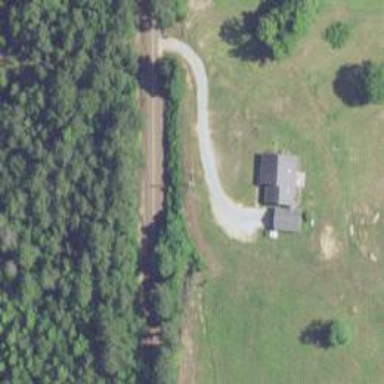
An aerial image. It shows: Driveway leading to service road.